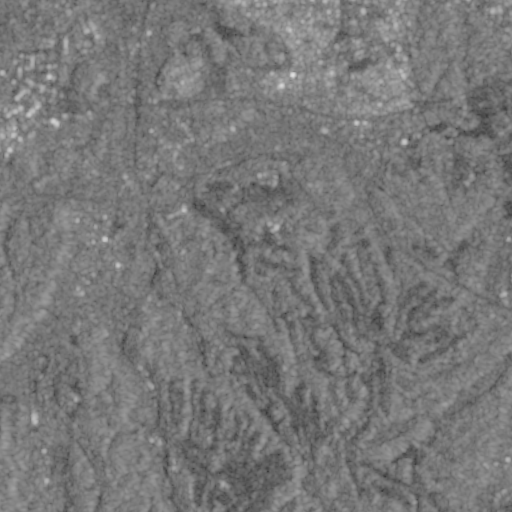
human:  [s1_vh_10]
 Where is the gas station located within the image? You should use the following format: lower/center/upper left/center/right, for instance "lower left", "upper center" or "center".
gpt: The gas station is located in the center of the image.
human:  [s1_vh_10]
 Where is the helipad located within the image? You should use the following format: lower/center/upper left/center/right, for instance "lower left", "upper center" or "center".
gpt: The helipad is located in the center right of the image.
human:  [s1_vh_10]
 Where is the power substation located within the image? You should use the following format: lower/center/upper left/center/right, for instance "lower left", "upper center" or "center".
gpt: The power substation is located in the upper left of the image.
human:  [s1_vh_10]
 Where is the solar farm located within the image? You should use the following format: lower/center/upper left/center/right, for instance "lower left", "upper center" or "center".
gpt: The solar farm is located in the center left of the image.
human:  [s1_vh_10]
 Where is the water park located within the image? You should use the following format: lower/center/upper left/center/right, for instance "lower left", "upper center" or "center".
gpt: The water park is located in the upper right of the image.
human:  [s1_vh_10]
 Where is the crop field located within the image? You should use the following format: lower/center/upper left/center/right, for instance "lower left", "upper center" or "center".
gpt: There is no crop field in the image.

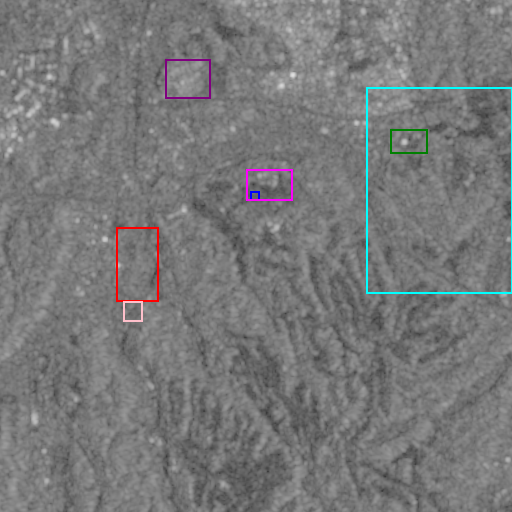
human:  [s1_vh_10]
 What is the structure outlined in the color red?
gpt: The structure outlined in red is a crop field.
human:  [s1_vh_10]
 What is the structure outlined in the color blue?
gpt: The structure outlined in blue is a gas station.
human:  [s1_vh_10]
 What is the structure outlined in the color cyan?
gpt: The structure outlined in cyan is a park.
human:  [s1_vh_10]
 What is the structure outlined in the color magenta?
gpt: The structure outlined in magenta is a parking lot.
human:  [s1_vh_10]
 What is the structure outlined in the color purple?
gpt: The structure outlined in purple is a power substation.
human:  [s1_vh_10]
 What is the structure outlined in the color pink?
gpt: The structure outlined in pink is a solar farm.
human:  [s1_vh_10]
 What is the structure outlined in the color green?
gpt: The structure outlined in green is a water park.
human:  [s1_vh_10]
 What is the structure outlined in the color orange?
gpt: There is no orange outline.